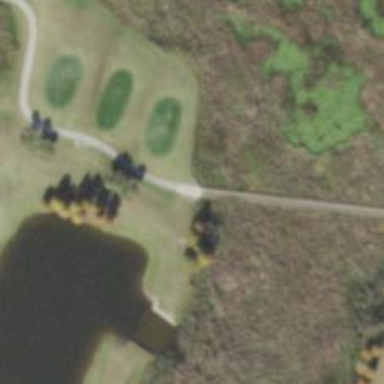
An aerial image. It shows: Path on bridge designed for golf carts.